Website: lowes
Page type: address-validator
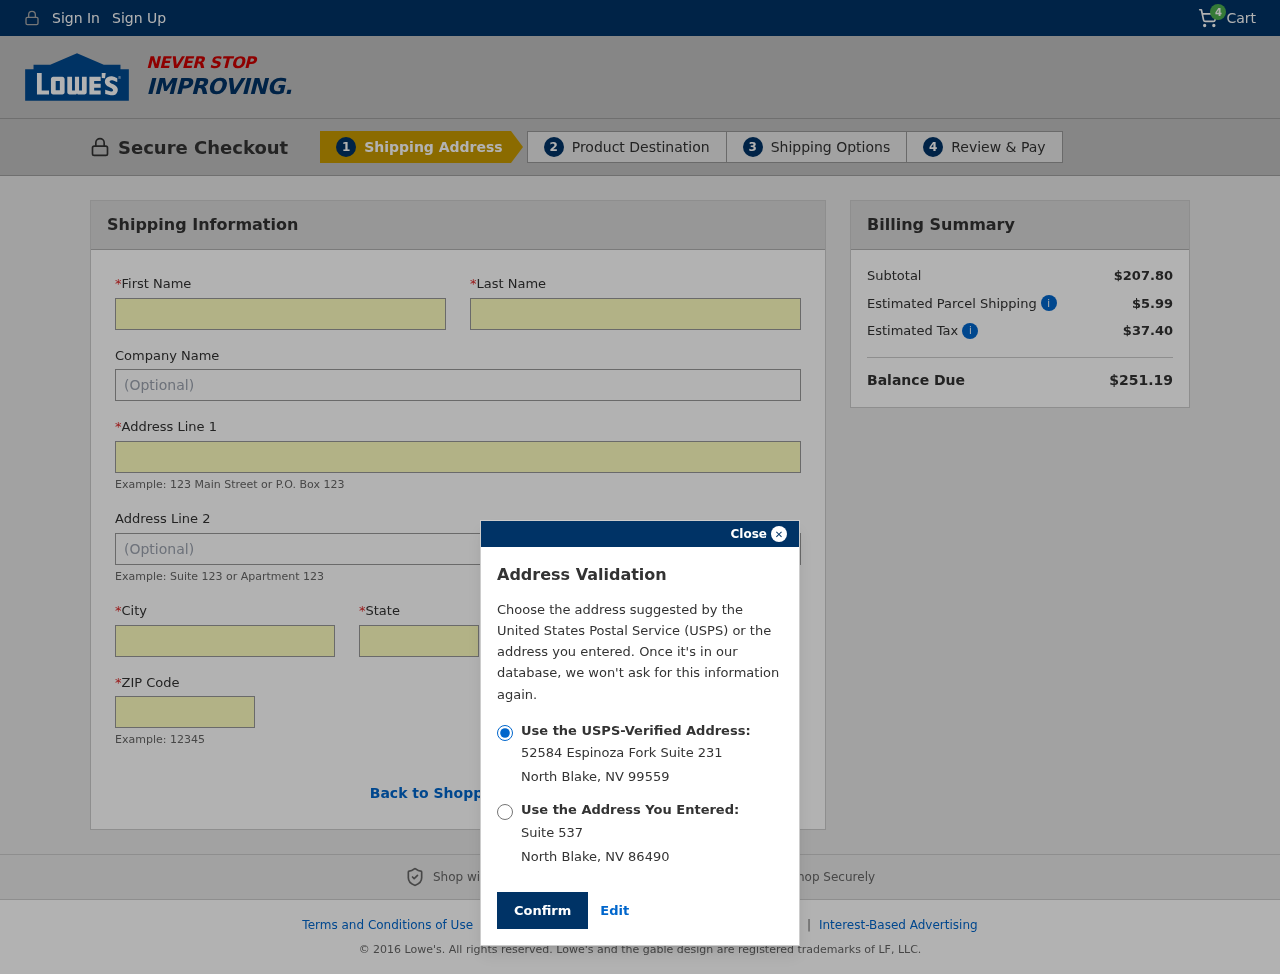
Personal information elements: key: PII_CITY
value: North Blake
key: PII_FIRSTNAME
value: Lauren
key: PII_LASTNAME
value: Powers
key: PII_POSTCODE
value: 99559
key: PII_POSTCODE2
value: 86490
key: PII_STATE
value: Nevada
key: PII_STATE_ABBR
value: NV
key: PII_STREET
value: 52584 Espinoza Fork Suite 231
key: PII_STREET2
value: Suite 537
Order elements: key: ORDER_NUM_ITEMS
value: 4
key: ORDER_SUBTOTAL
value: $207.80
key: ORDER_SHIPPING_COST
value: $5.99
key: ORDER_TAX
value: $37.40
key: ORDER_TOTAL
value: $251.19